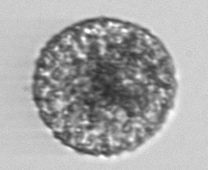
Label: Vicicitus_globosus